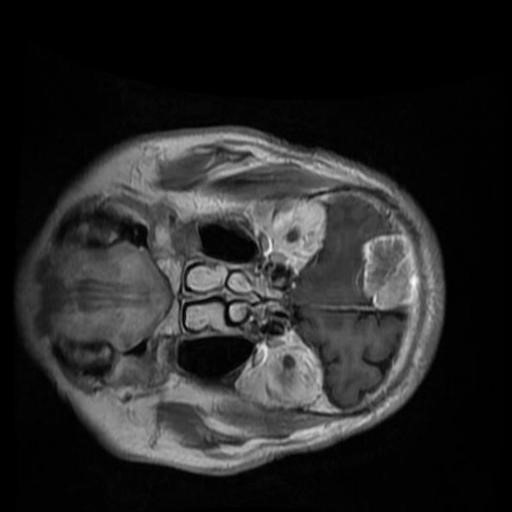
Label: brain_menin